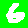
Digit: 6